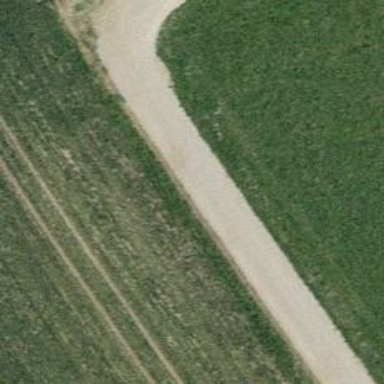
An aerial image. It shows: Compacted track road with grade3 tracktype.